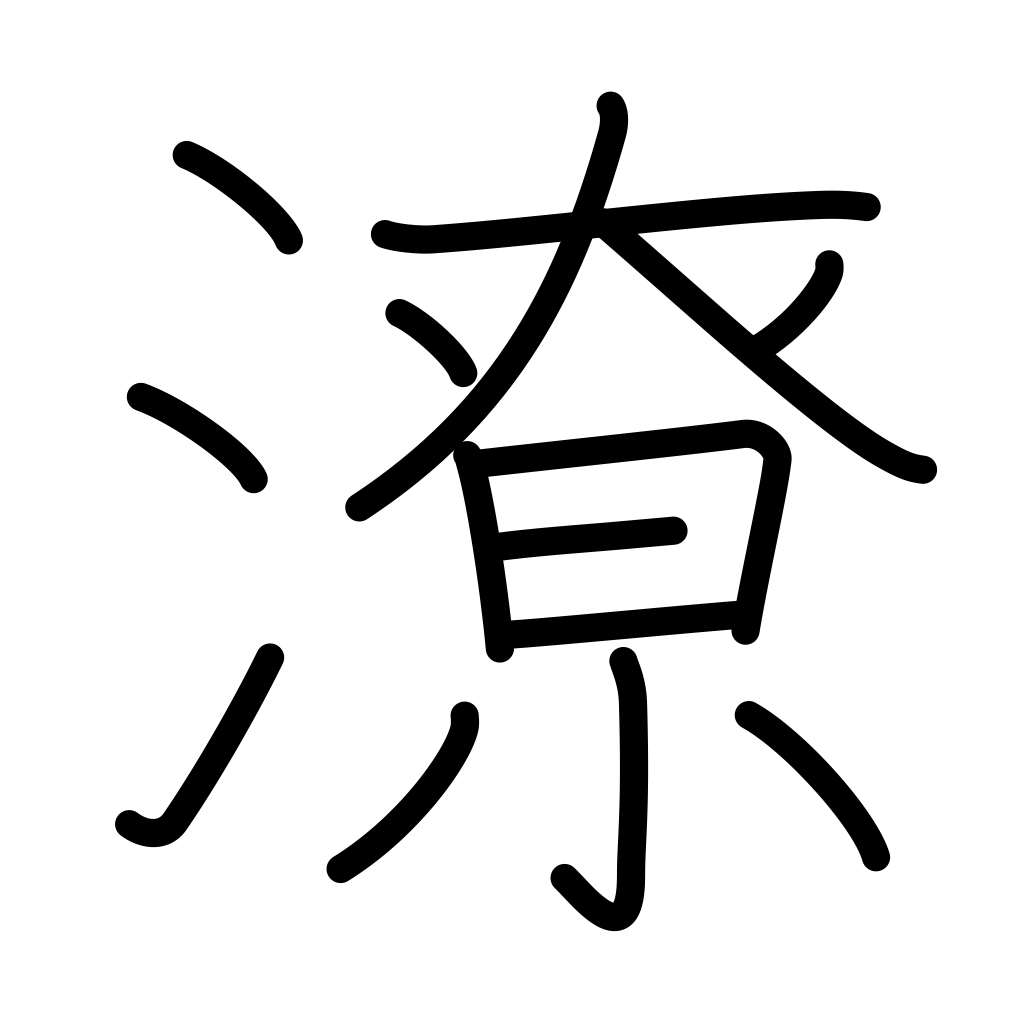
Meaning: heavy rainfall, runoff